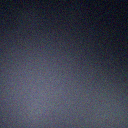
Screen state: off